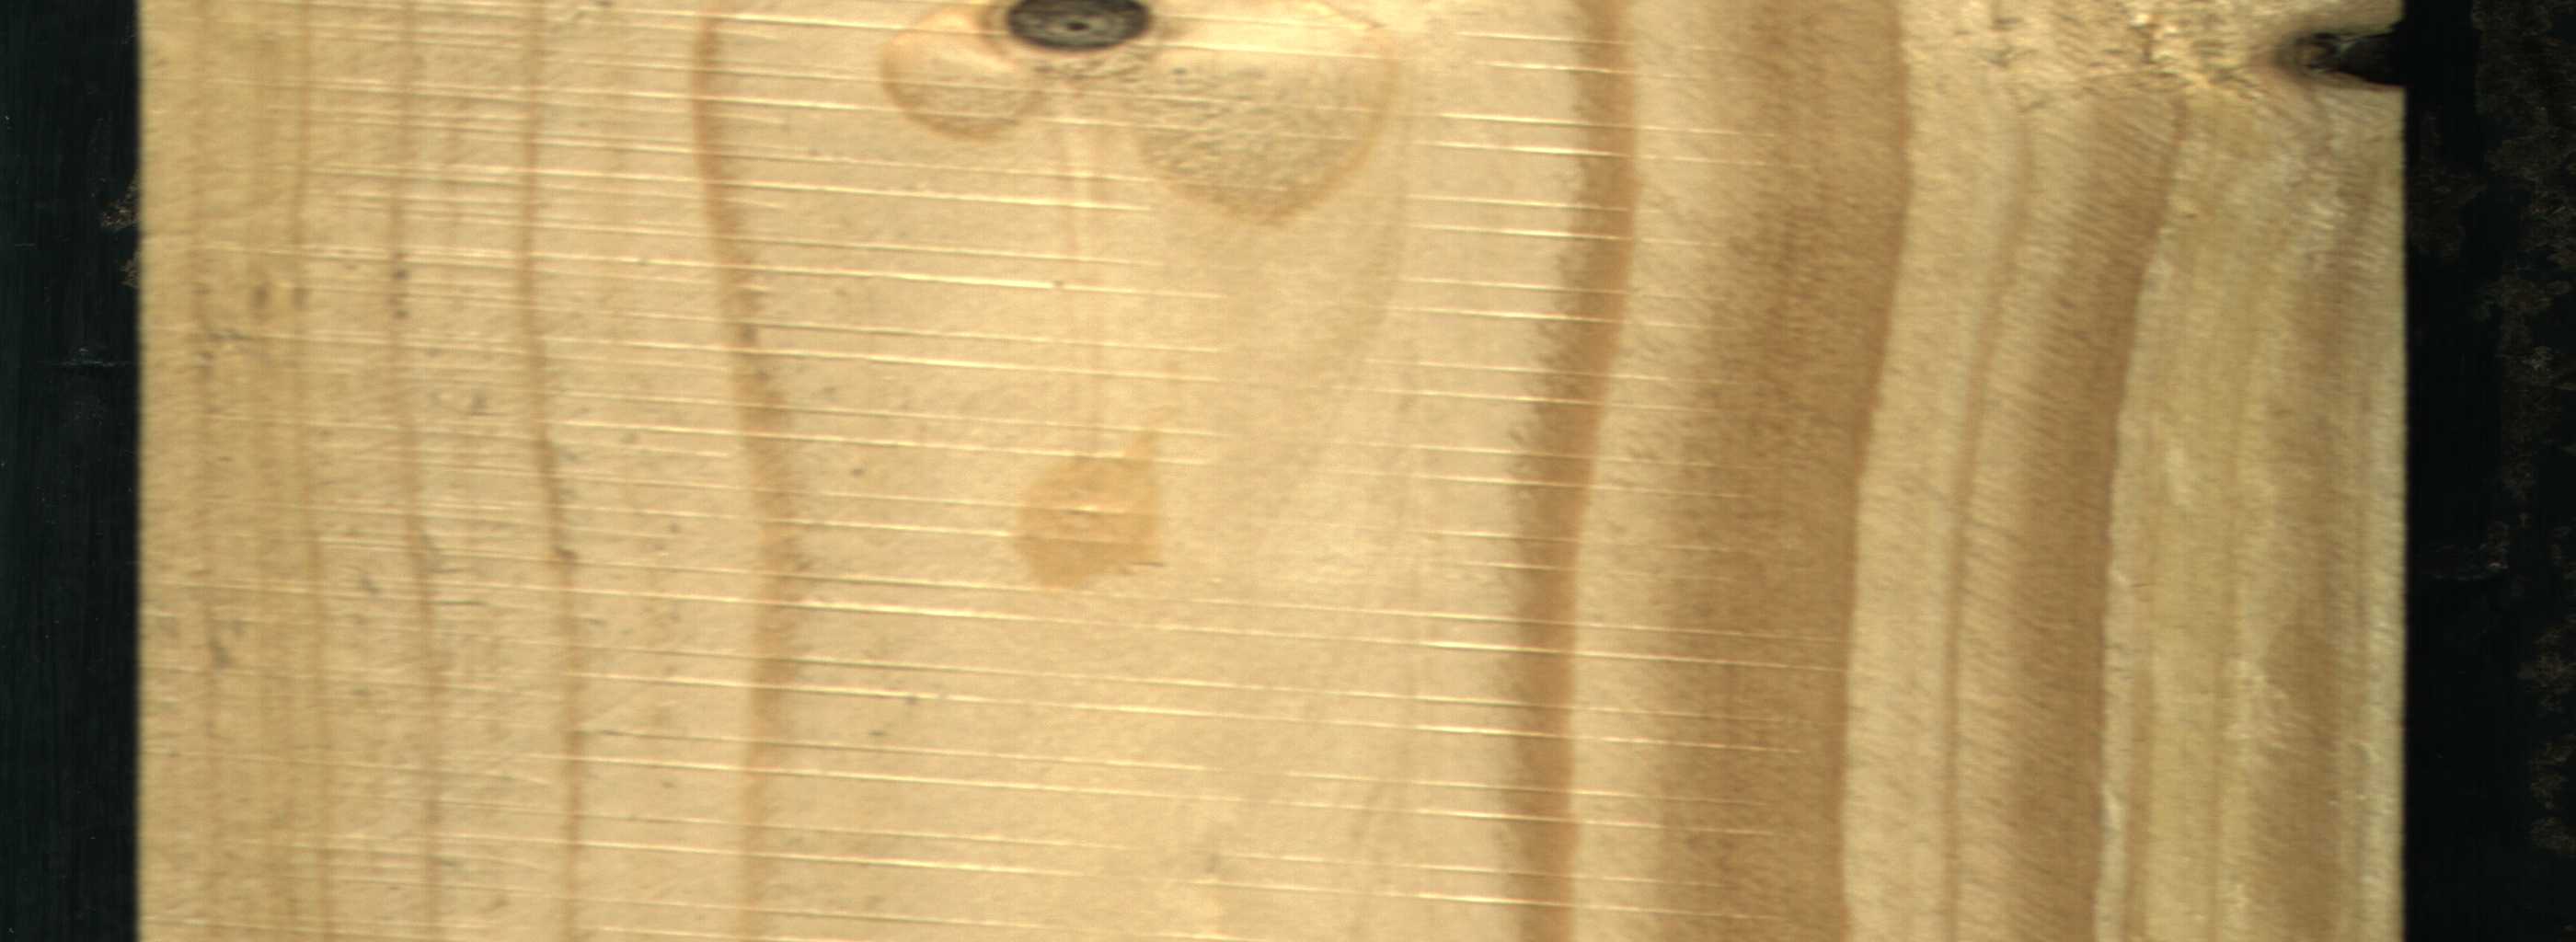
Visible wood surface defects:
Knot_missing
Dead_Knot